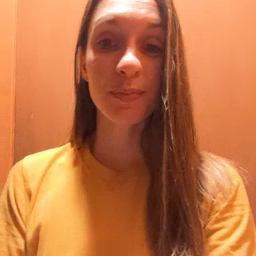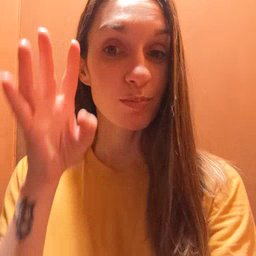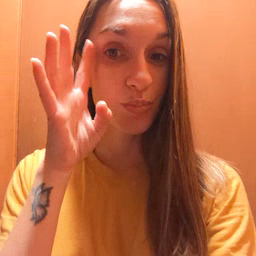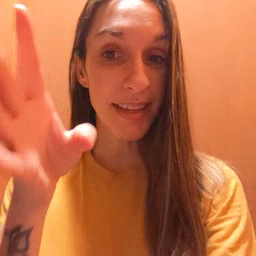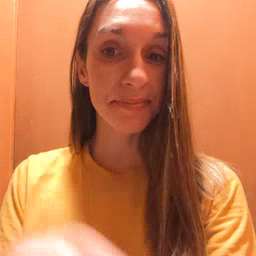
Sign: pretend